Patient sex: M
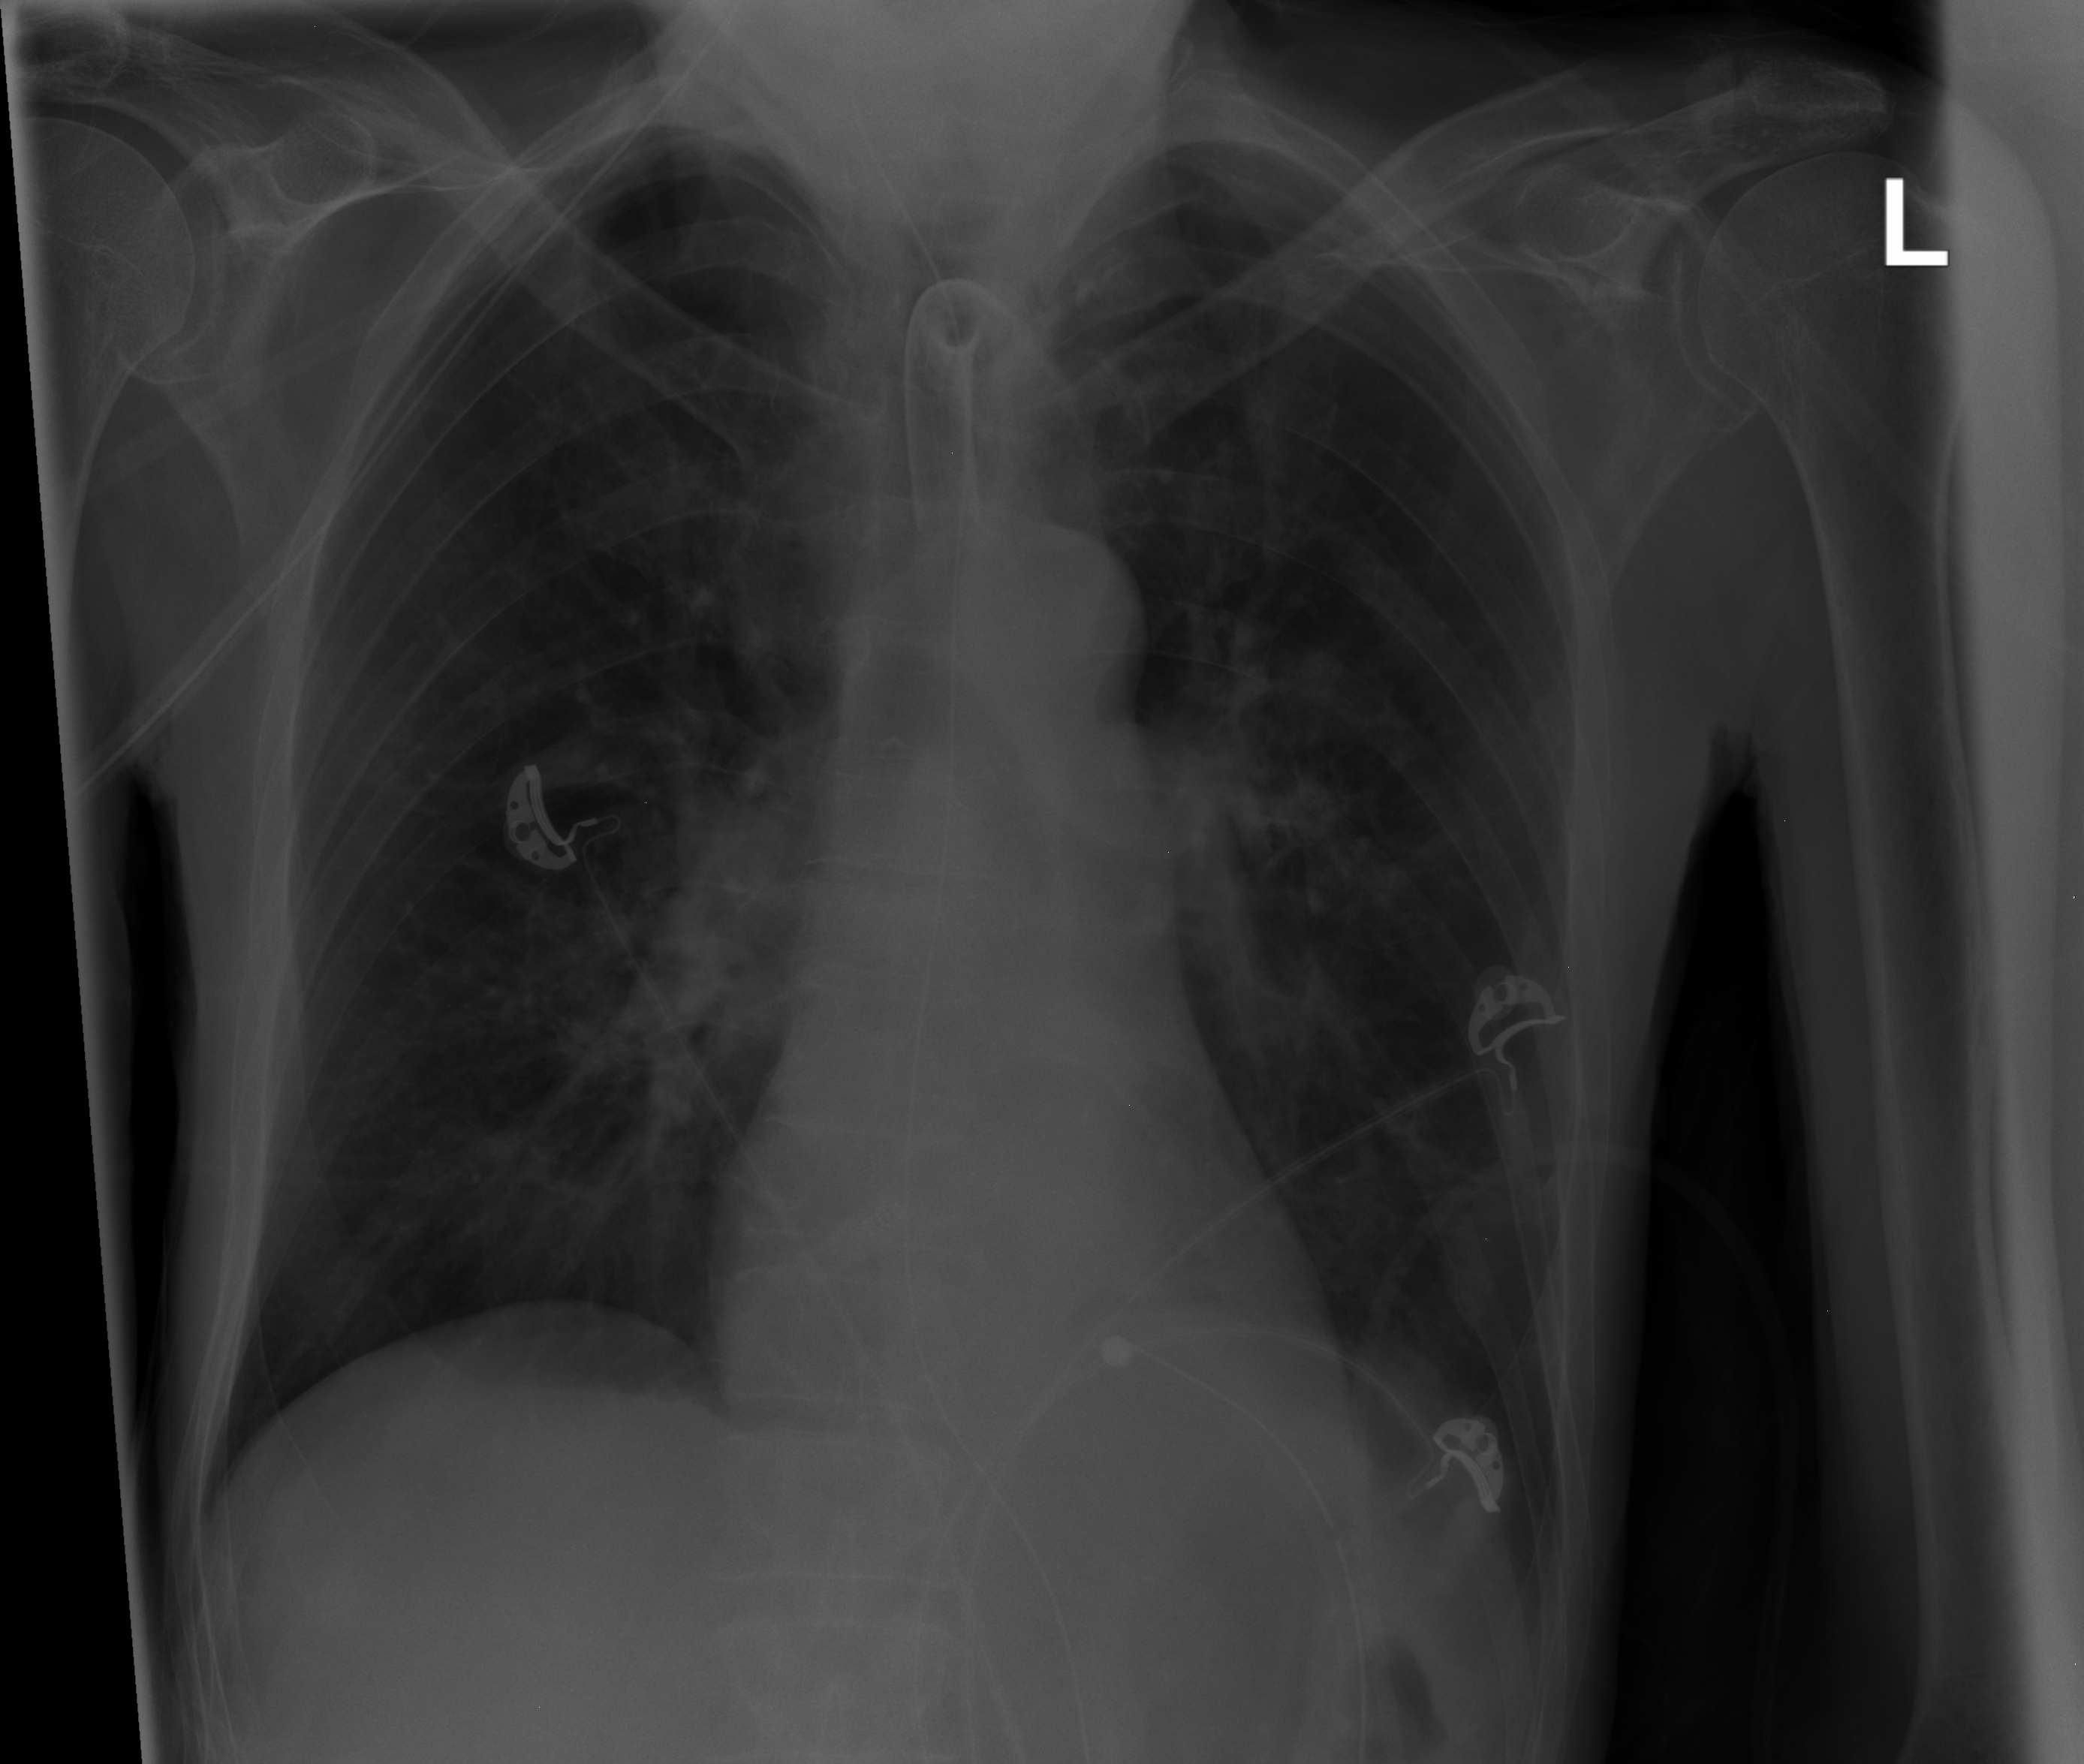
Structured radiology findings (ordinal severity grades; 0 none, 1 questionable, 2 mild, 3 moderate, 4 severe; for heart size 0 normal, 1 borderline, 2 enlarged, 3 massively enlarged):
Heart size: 0
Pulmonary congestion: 0
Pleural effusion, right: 0
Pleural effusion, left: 0
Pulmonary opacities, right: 1
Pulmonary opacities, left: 0
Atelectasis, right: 0
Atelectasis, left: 0